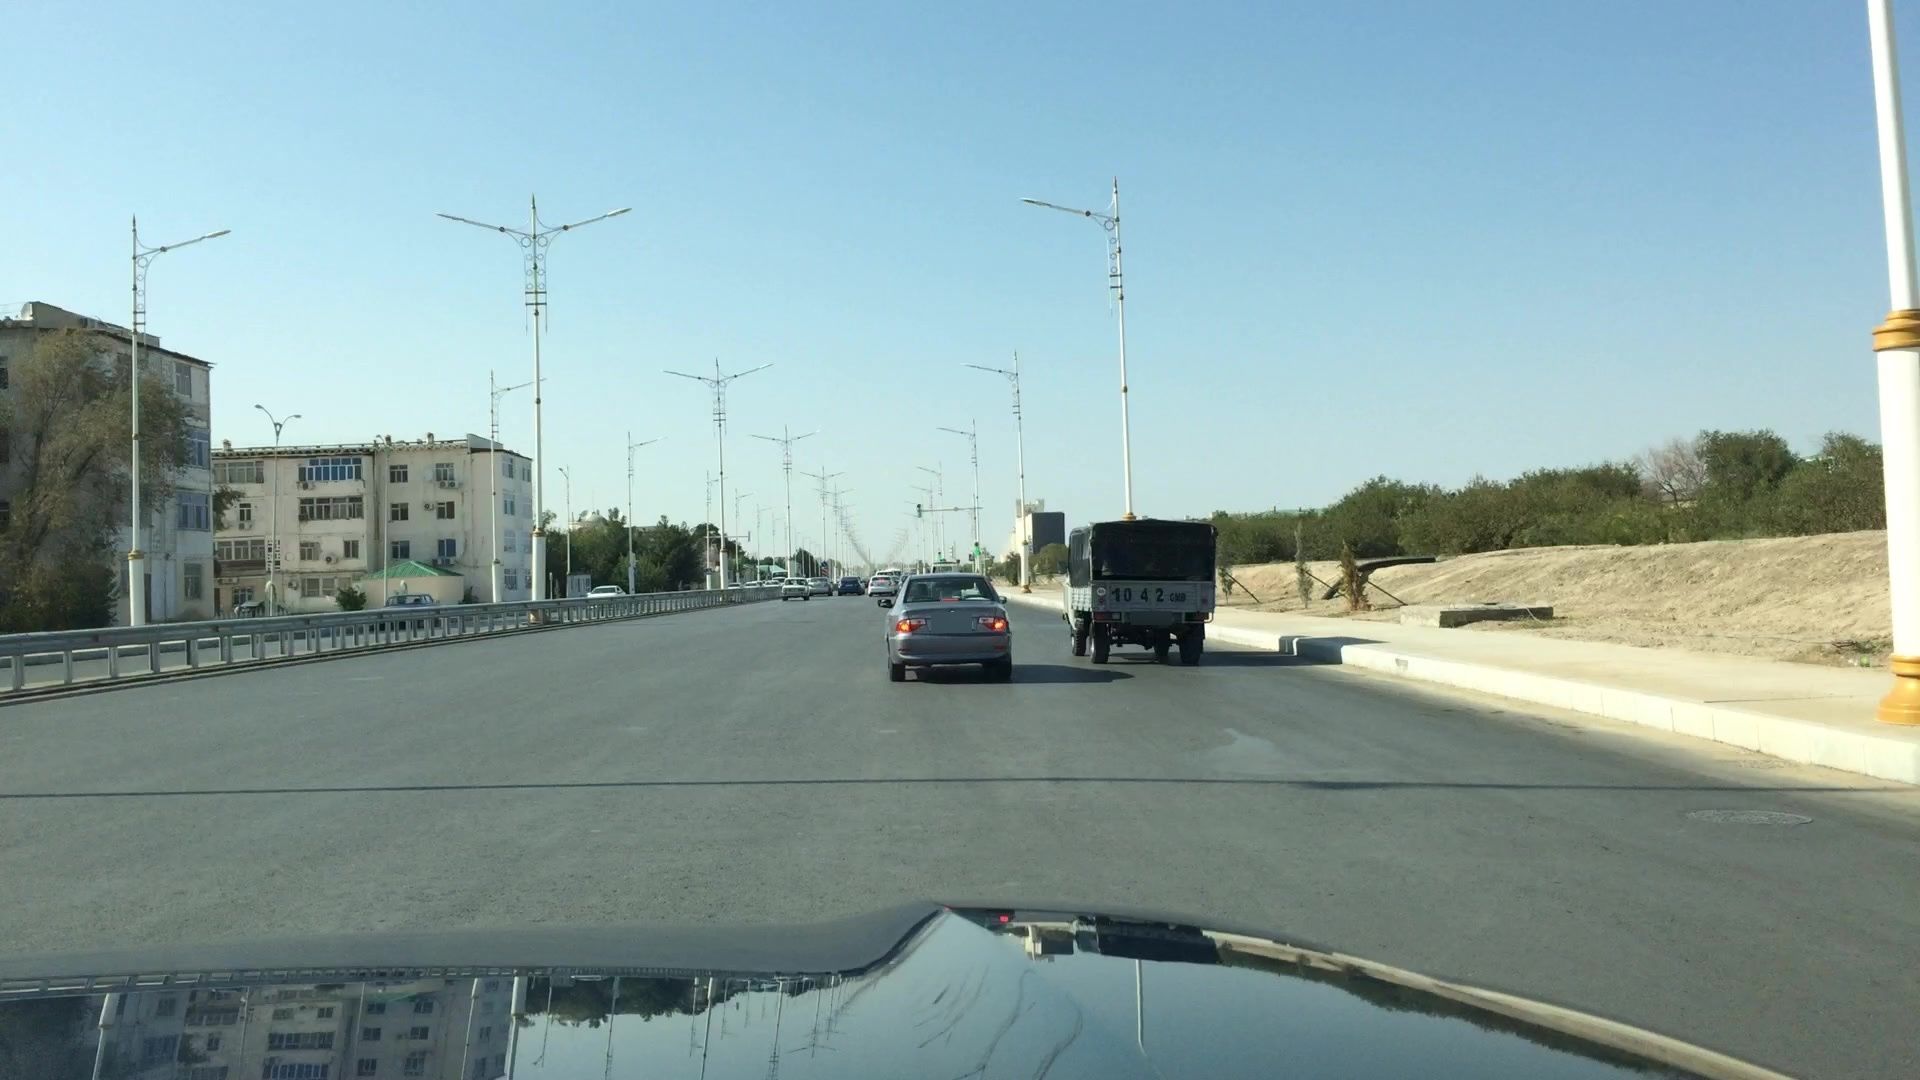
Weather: clear
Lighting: day
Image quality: good
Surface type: driving surface
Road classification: trunk_link, residential
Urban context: urban centre
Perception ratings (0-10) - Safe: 5.14, Lively: 5.02, Beautiful: 3.5, Boring: 5.98, Depressing: 9.39, Wealthy: 0.89